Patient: sex M, age 74
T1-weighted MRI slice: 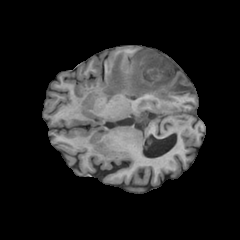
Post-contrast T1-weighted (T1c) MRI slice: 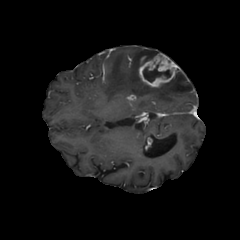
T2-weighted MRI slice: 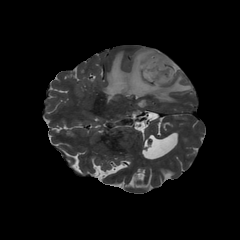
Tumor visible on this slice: yes
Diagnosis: Glioblastoma, IDH-wildtype
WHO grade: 4